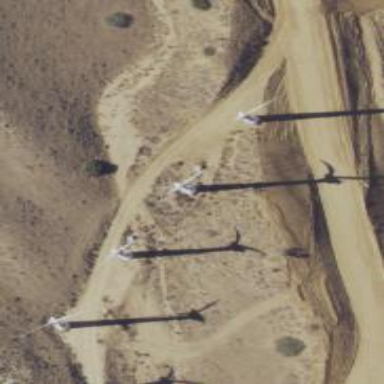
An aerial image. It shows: Wind turbine generating power.